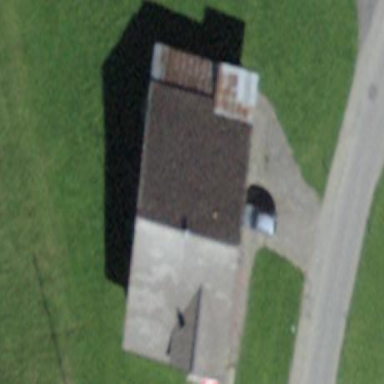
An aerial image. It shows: Farm building.